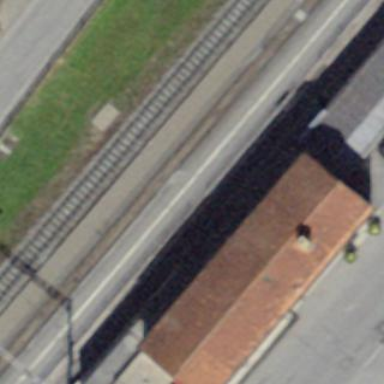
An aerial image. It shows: Train station building with gabled roof. It serves as public transport station.